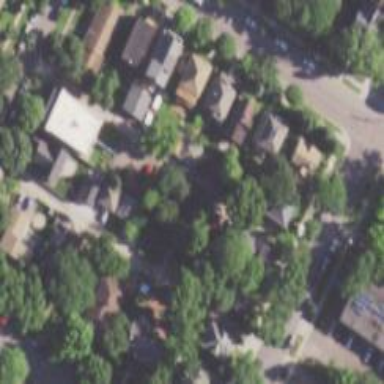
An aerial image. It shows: Alley classified as service road.